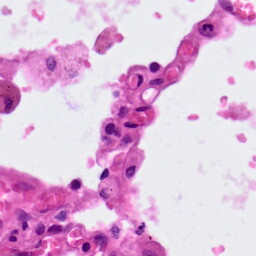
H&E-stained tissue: Lung